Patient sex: M
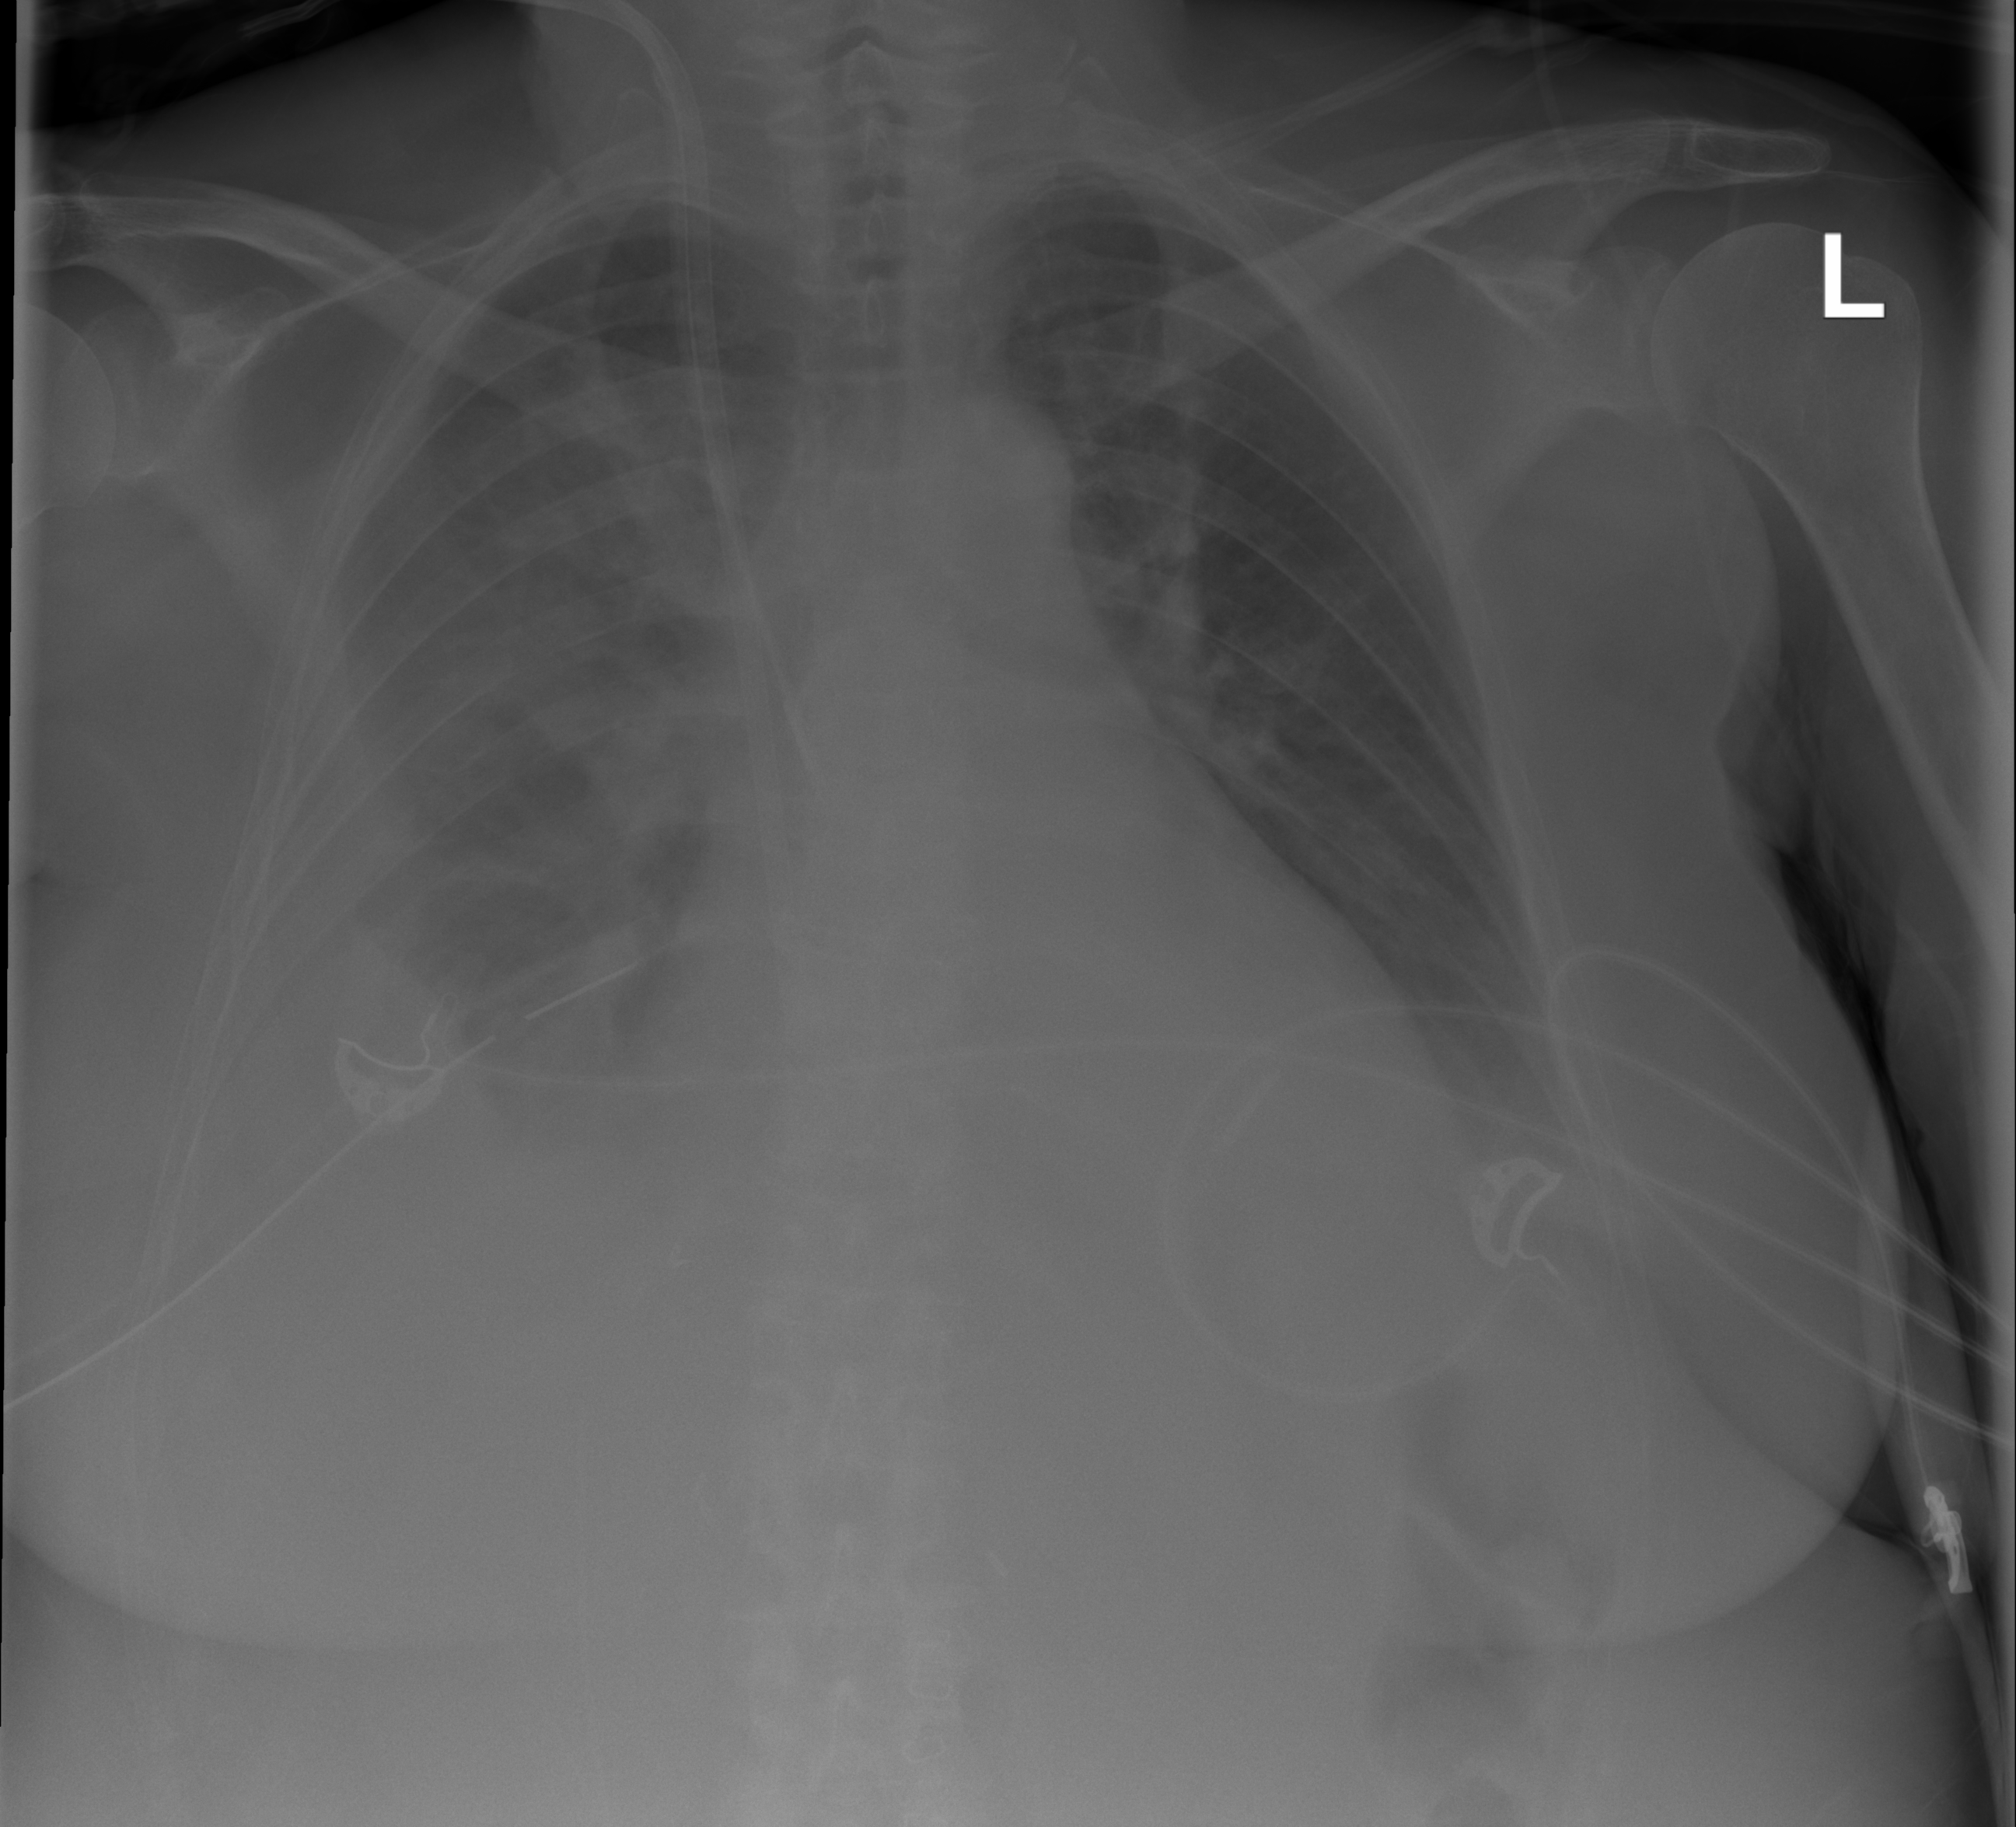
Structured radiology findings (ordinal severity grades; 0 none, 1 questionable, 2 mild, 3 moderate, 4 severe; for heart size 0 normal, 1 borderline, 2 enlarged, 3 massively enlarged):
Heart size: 2
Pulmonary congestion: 0
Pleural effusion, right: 3
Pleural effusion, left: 2
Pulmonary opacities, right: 1
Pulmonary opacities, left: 0
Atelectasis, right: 3
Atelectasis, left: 2